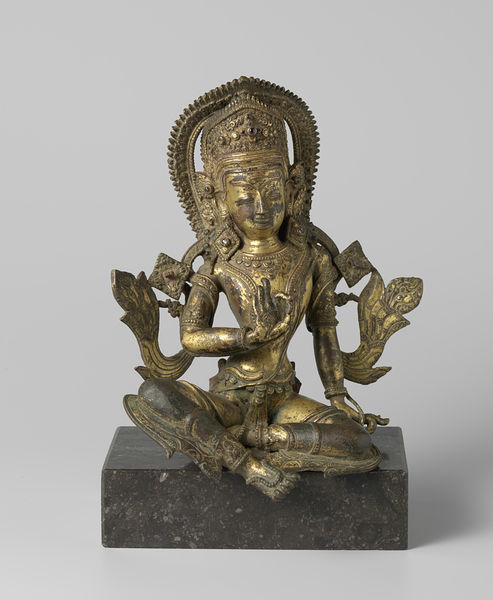
Titel: Indra
Standort: Amsterdam
Institution: Rijksmuseum
Schlagwörter: flügel, fuß, hand, umhang, sockel, bild, figur, gold, mantel, krone, statue, schuhe, crown, hands, white, gilded, golden, old, portrait, sitting, woman, yellow, metall, bronze, foto, messing, budda, helm, beten, flower, stone, ear, head, feet, metal, gottheit, indien, head dress, islam, sculpture, marble, arms, schneidersitz, religion, legs, fingers, god, goddess, godess, figure, asian, rust, peace, hinduismus, flames, beinschienen, ornamental, buddha, stones, gesture, pedestal, indian, photograph, india, leg, posed, halo, sign, asien, block, cross-legged, platform, mandorla, worn, asia, object, used, mandala, deity, asiatisch, hindu, buddhist, vishnu, meditate, lotus, krishna, hindi, schneidersitrz, beinschinene, shiva, on base